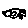
Label: bird